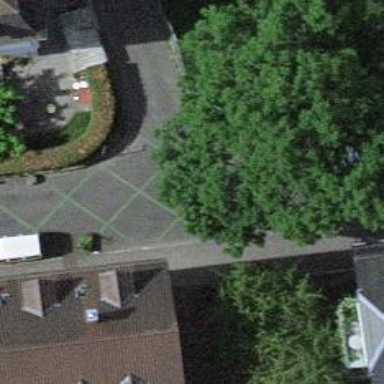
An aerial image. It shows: Paved road in living street.